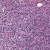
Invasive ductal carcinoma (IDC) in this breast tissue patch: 1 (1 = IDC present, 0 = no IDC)